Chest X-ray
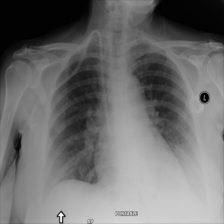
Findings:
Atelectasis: negative
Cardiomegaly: negative
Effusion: negative
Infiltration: negative
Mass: negative
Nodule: negative
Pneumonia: negative
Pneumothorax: negative
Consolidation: positive
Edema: negative
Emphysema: negative
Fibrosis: negative
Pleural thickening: negative
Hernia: negative